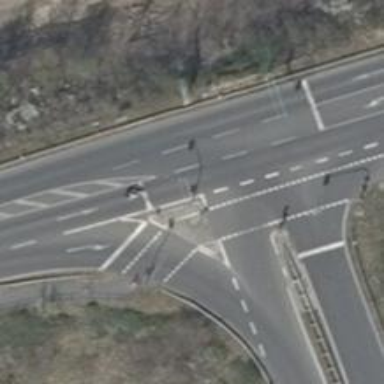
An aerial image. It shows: Road with traffic signals.